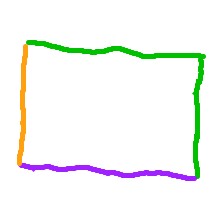
Shape: rectangle